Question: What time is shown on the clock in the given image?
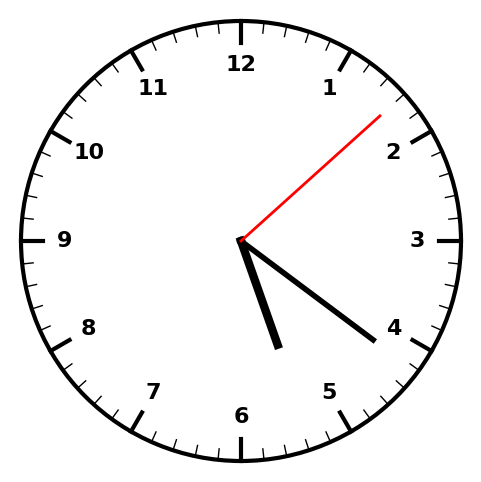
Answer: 05:21:08